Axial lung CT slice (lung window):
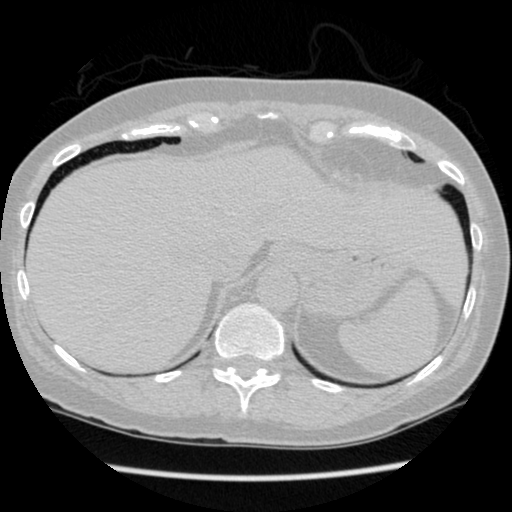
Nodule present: no